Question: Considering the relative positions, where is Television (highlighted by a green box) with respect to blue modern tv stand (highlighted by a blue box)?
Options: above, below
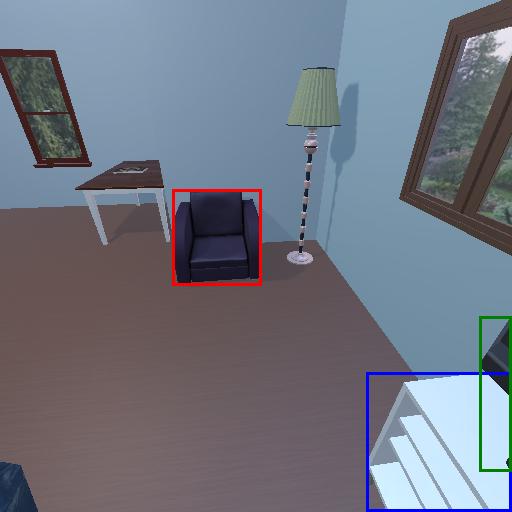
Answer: above